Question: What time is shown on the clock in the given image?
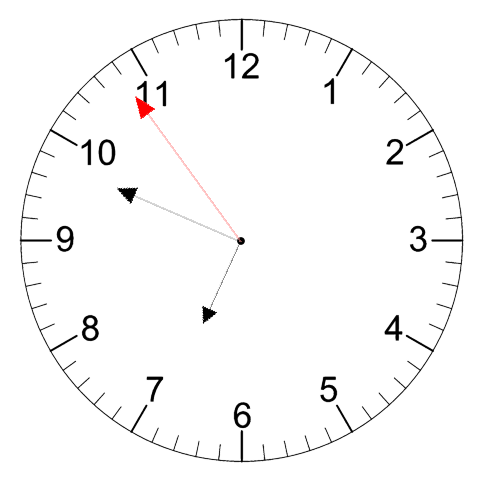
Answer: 06:48:54